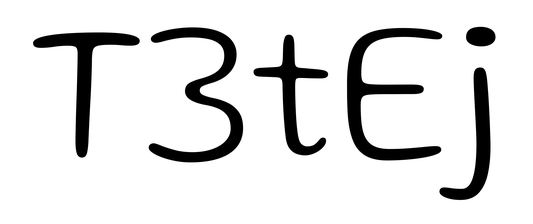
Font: Gluten_ExtraLight